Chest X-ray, PA view. Patient: 71 years old, sex F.
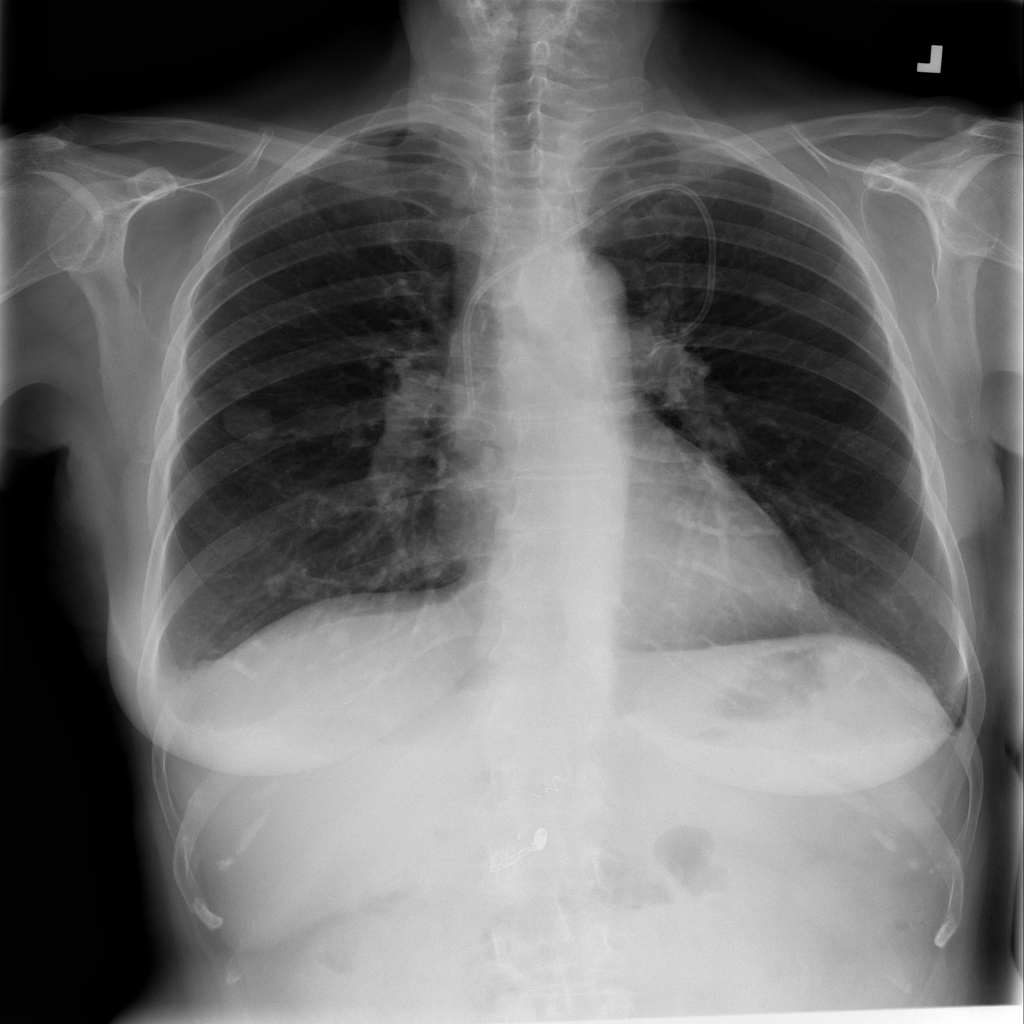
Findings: No Finding